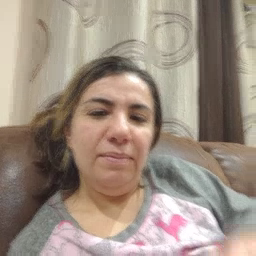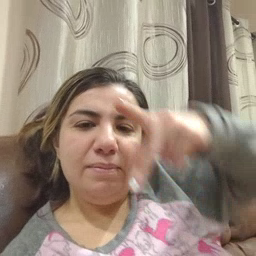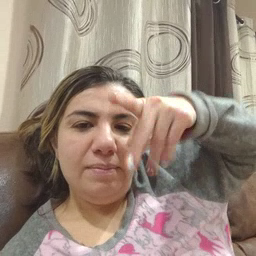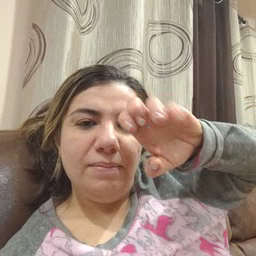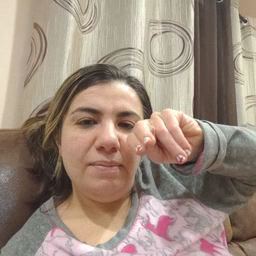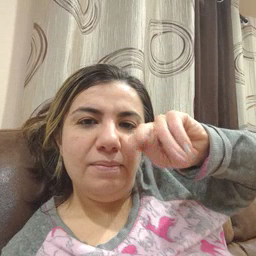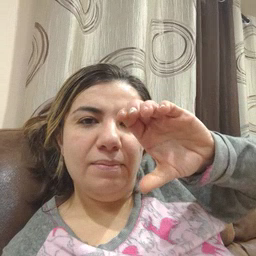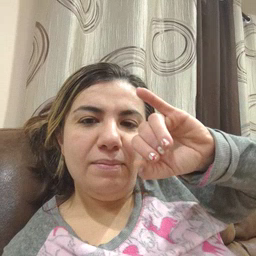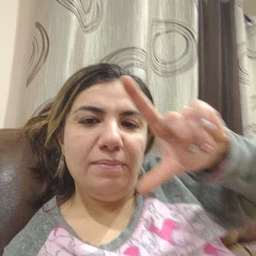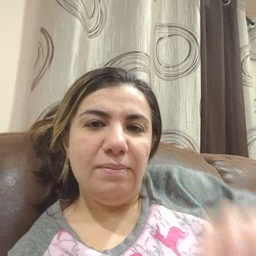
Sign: pencil